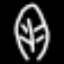
Label: leaf